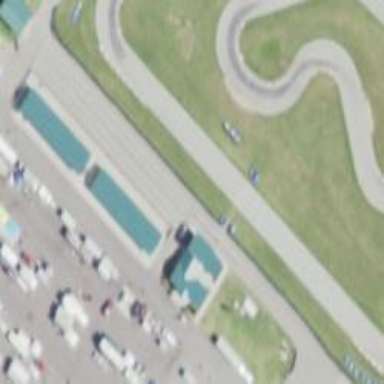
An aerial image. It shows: Asphalt raceway designed for karting sports.